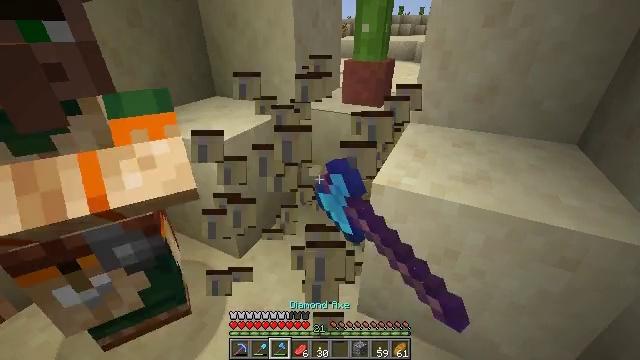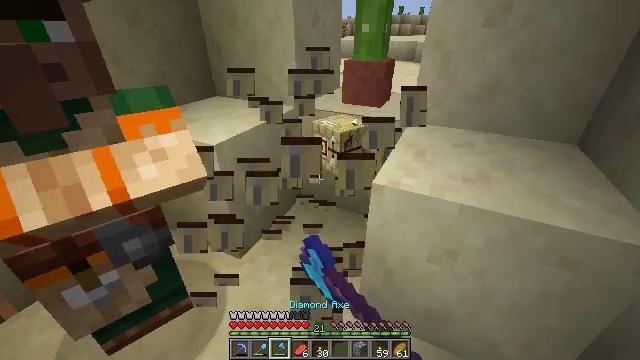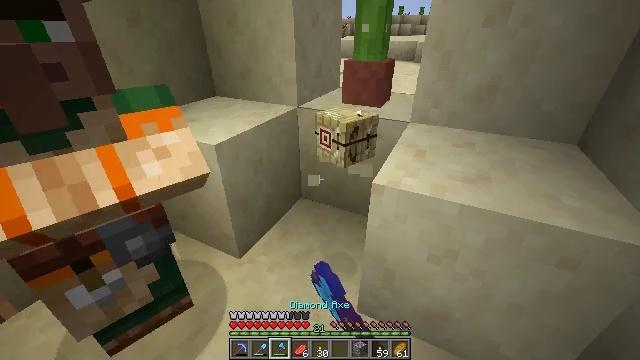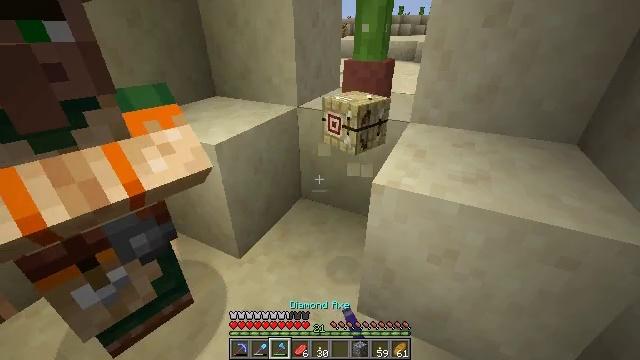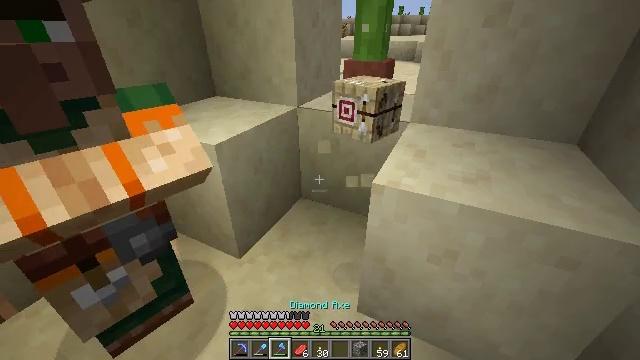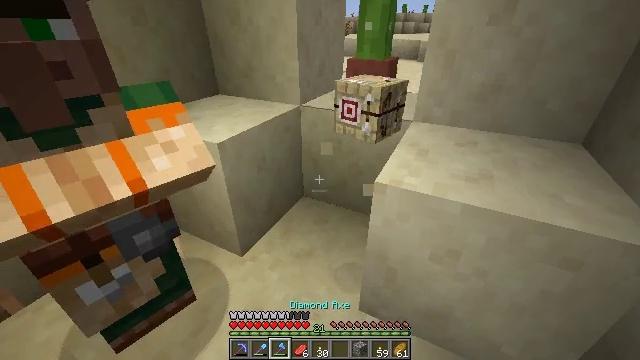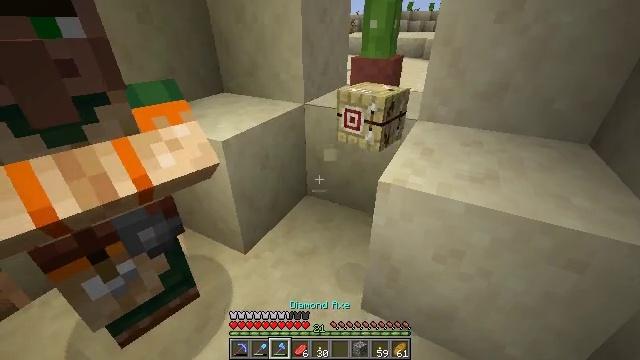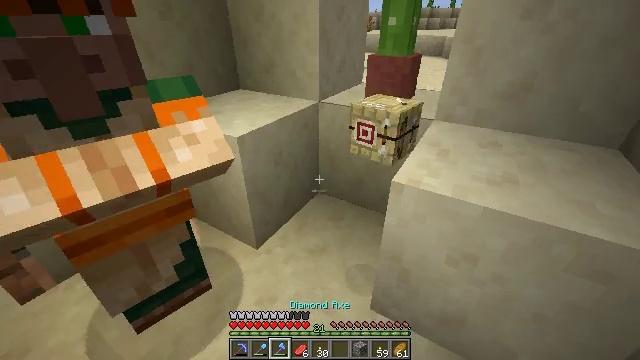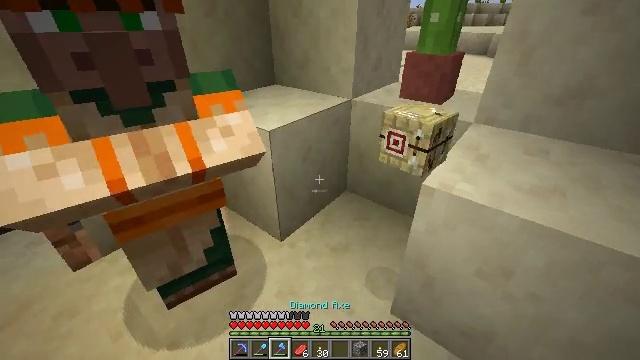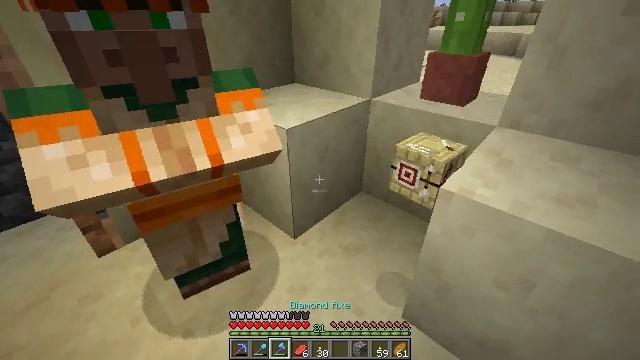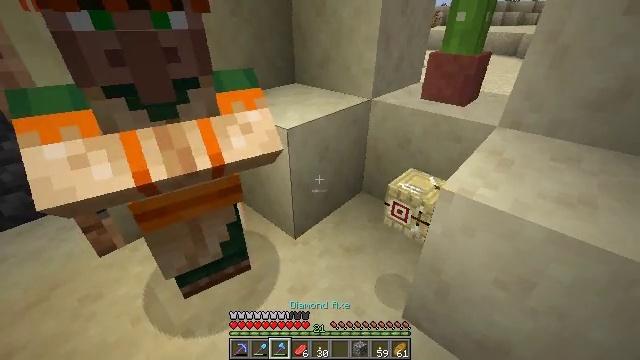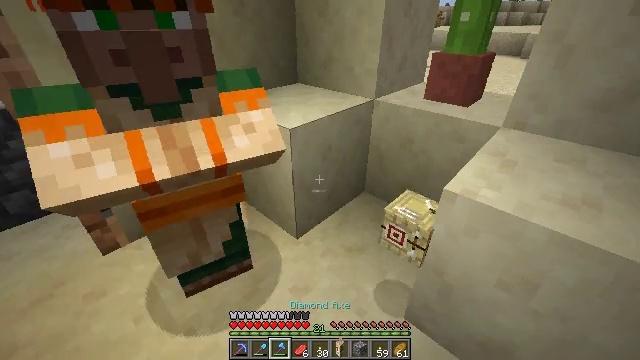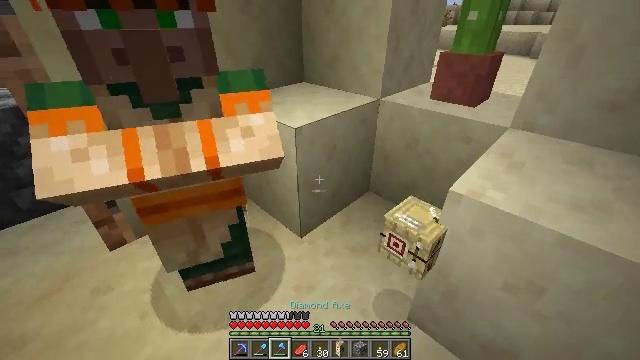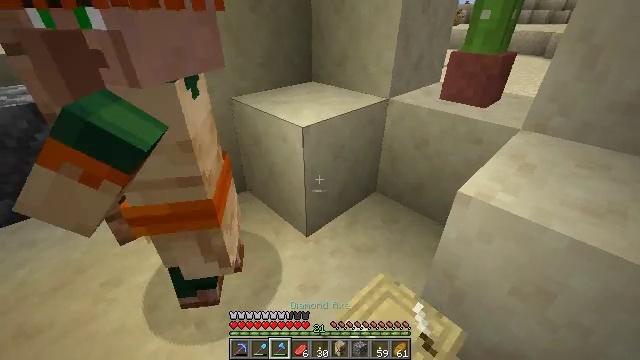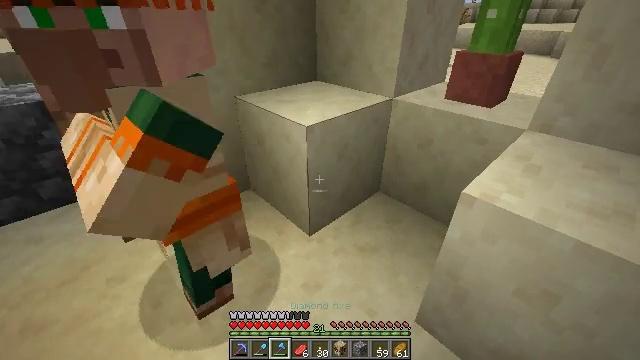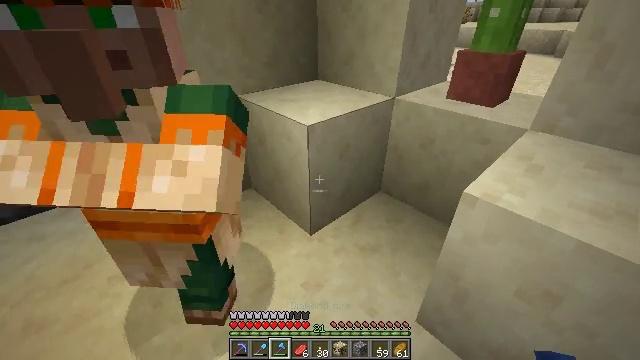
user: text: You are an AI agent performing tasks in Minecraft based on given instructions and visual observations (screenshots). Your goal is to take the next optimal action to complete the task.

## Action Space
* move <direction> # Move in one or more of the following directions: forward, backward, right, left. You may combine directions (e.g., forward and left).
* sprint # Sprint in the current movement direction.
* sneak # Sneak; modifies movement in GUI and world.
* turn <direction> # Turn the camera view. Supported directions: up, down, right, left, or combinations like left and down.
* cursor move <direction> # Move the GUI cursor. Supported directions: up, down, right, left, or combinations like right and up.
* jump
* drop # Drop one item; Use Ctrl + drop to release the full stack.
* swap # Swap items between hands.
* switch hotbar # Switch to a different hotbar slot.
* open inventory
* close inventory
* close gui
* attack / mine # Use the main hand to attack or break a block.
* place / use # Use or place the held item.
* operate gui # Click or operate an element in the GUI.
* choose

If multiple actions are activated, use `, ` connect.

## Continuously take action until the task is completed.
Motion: motion action
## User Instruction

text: Drop a smooth sandstone.
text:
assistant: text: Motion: attack / mine
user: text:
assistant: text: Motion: attack / mine
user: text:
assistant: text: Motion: no_op
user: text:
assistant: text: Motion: no_op
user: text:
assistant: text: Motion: no_op
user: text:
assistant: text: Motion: no_op
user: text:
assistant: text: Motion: turn left
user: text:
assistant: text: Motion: turn left
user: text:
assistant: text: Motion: turn left
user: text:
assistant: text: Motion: no_op
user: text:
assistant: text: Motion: no_op
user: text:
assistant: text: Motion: turn left
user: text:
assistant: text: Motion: turn left
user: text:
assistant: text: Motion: no_op
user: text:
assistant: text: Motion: no_op
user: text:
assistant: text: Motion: turn left
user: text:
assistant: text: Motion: move right, turn left
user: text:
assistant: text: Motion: move right, turn left
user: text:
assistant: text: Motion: move right, turn left
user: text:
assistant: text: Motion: move forward and move right, turn left
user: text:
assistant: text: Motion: move forward and move right, turn left and up
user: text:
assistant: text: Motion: move forward and move right, turn left and up
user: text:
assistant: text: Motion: move forward, turn left and up
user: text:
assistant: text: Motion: turn left
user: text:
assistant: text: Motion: turn left and up
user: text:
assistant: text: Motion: turn left
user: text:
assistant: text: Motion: no_op
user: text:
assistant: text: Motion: no_op
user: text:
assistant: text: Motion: no_op
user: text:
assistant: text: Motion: turn left and up